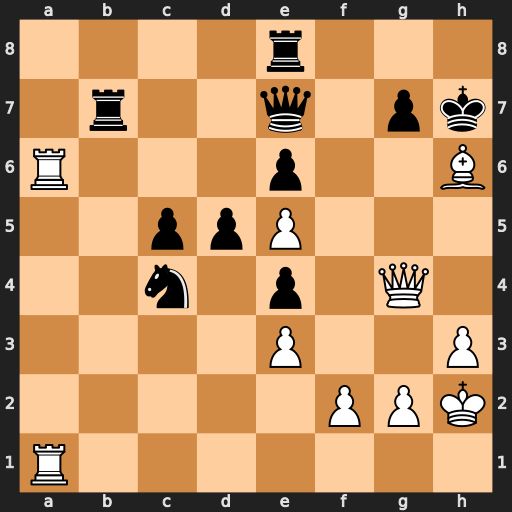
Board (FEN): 4r3/1r2q1pk/R3p2B/2ppP3/2n1p1Q1/4P2P/5PPK/R7
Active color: w
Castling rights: -
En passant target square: -
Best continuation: Bxg7 Qxg7 Qh5+ Qh6 Qxe8